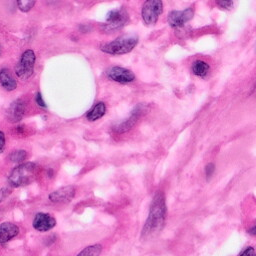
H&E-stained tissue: Pancreatic